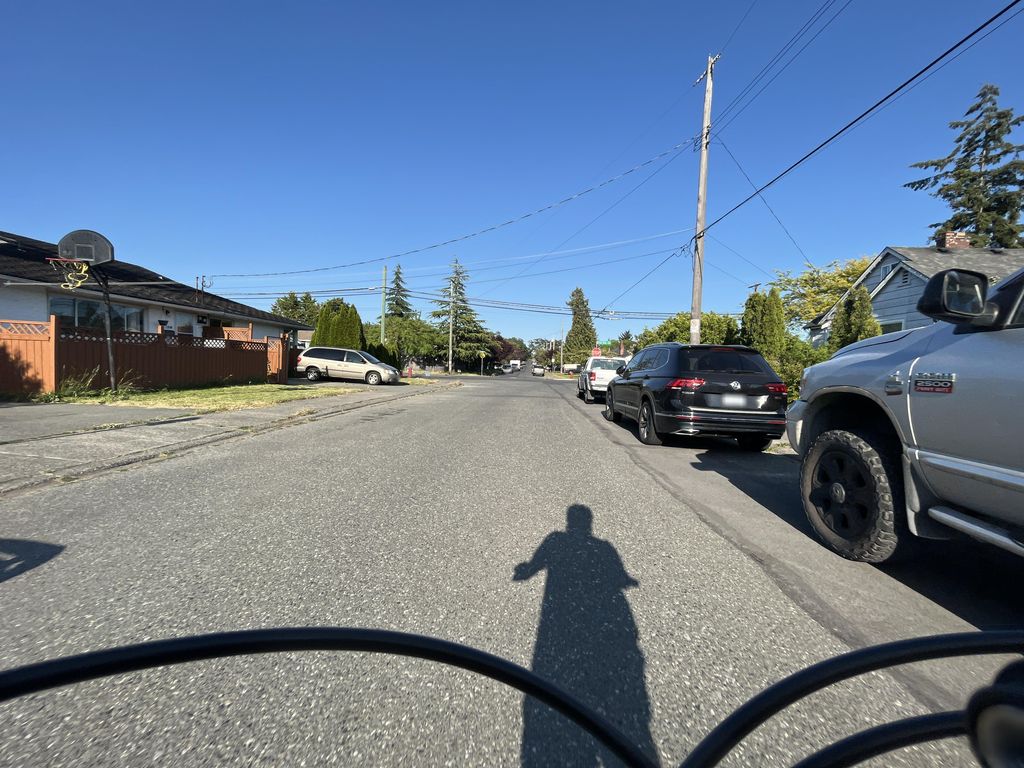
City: victoria